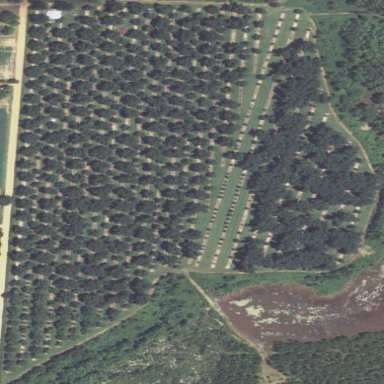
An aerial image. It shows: Orchard.